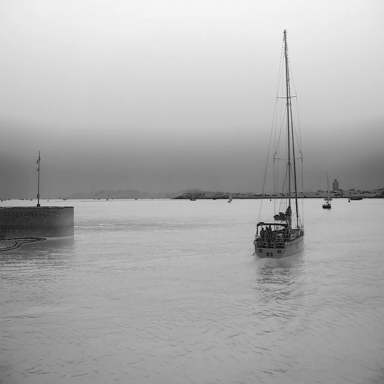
There are 19 objects shown in the infrared image, including a container_ship, eight sailboats, and ten canoes.